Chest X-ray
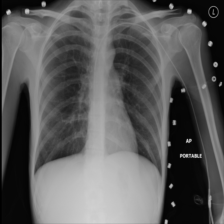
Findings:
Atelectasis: negative
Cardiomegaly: negative
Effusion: negative
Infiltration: negative
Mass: negative
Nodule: negative
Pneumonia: negative
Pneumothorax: negative
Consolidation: negative
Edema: negative
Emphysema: negative
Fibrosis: negative
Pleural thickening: negative
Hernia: negative